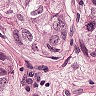
Metastatic tissue present: yes